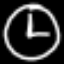
Label: clock